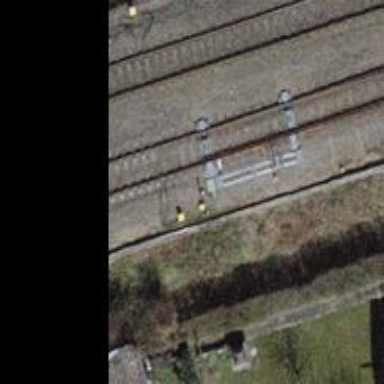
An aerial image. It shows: Railway switch.